Question: By default Lazarus shows x86/x64 assembly using the awful (horrible) AT&T syntax.
How do I make it display the Intel syntax that sane people use?

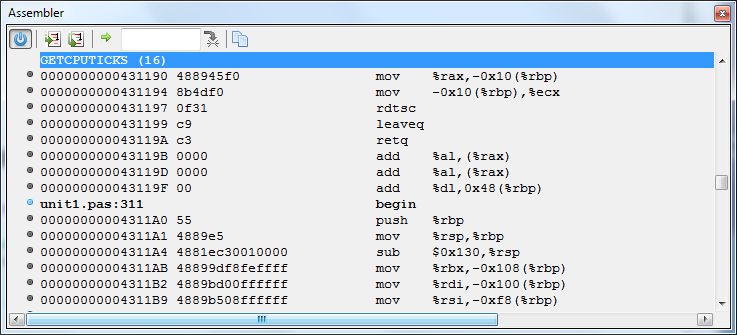
Answer: Luckily there is an option.
Goto tools->Options->Debugger->General

In the section paste:
'-eval-command="set disassembly-flavor intel"'
Restart lazarus and sanity has been restored.

Much better....